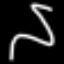
Label: squiggle